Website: walmart
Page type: gifting
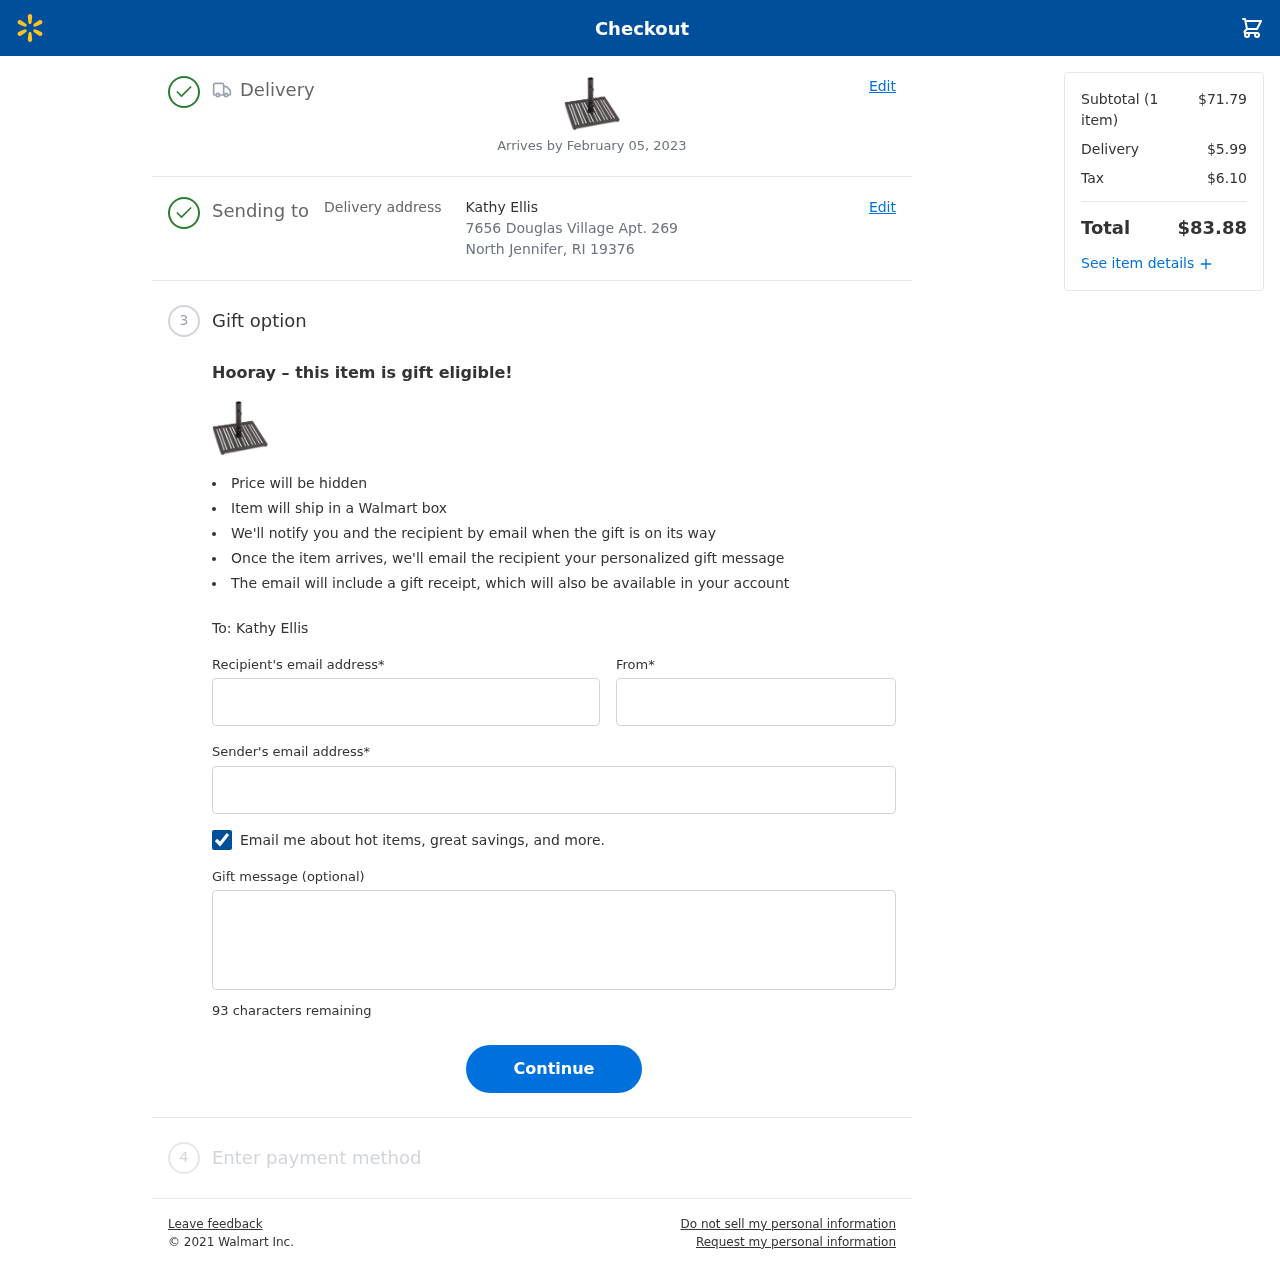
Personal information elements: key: PII_CITY_STATE_ZIP
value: North Jennifer, RI 19376
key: PII_EMAIL
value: lspears@yahoo.com
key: PII_FIRSTNAME
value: Lisa
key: PII_GIFT_EMAIL
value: kellis@hotmail.com
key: PII_GIFT_FULLNAME
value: Kathy Ellis
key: PII_GIFT_MESSAGE
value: Hey Kathy! I thought this umbrella base would be perfect for your lovely patio, especially now that the sunny days are calling us outdoors. I can’t wait to see you enjoying it with some great company!

Lisa
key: PII_STREET
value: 7656 Douglas Village Apt. 269
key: PII_GIFT_FIRSTNAME
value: Kathy
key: PII_GIFT_LASTNAME
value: Ellis
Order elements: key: ORDER_DELIVERY_DATE
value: Arrives by February 05, 2023
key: ORDER_NUM_ITEMS
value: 1
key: ORDER_SUBTOTAL
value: $71.79
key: ORDER_SHIPPING_COST
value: $5.99
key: ORDER_TAX
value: $6.10
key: ORDER_TOTAL
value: $83.88